Field crop: maize
Growth stage: 2
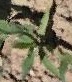
Species: maize